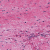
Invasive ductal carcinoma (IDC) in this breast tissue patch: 0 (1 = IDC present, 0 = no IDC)